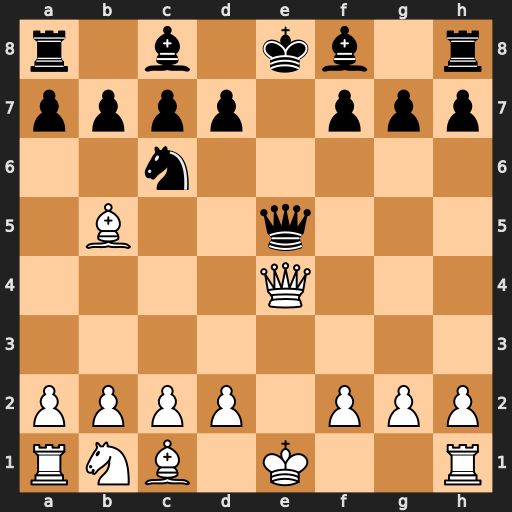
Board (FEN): r1b1kb1r/pppp1ppp/2n5/1B2q3/4Q3/8/PPPP1PPP/RNB1K2R
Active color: w
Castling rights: KQkq
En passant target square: -
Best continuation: Bxc6 Qxe4+ Bxe4